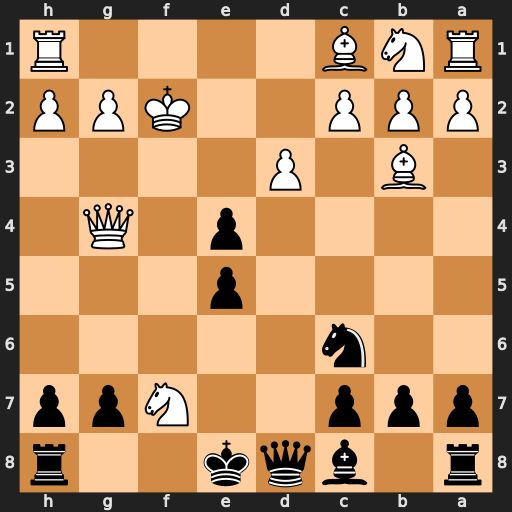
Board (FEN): r1bqk2r/ppp2Npp/2n5/4p3/4p1Q1/1B1P4/PPP2KPP/RNB4R
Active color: b
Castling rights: kq
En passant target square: -
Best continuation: Qf6+ Kg3 Bxg4